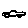
Label: car